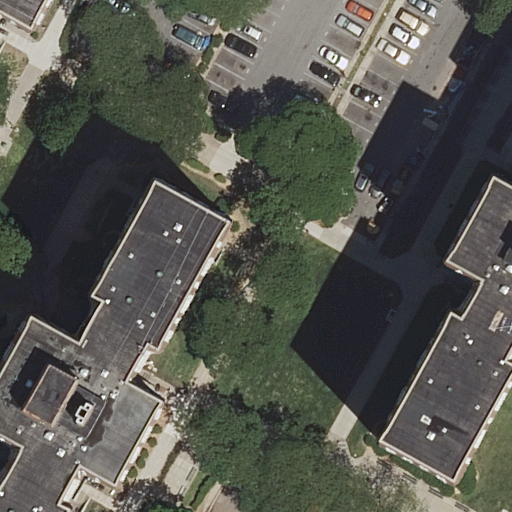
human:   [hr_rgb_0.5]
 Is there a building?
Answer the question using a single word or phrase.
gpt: yes

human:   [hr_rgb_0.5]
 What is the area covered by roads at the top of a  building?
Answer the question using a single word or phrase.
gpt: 0m2

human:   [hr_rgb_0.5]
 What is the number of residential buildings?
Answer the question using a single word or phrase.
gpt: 3

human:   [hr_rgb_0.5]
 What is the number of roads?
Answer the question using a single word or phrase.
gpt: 4

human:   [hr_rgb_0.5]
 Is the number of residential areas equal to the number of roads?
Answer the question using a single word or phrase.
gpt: no

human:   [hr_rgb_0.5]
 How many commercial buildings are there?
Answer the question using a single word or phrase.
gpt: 0

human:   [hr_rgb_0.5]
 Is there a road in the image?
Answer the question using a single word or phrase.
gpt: yes

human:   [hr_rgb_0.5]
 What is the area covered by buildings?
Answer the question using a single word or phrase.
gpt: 1679m2

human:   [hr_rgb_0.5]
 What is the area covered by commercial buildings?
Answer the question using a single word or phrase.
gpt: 0m2

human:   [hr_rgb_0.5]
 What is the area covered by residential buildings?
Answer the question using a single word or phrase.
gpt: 1679m2

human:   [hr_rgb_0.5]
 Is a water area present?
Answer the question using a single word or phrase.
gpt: no

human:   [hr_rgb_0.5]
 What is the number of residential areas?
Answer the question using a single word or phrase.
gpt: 1

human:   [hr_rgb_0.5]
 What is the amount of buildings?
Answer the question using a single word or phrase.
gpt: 3

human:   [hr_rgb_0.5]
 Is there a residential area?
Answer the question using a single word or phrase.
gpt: yes

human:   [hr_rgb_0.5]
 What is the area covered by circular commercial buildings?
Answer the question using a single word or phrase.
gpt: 0m2

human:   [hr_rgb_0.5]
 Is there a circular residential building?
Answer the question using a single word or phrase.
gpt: no

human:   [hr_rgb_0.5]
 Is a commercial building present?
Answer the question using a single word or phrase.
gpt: no

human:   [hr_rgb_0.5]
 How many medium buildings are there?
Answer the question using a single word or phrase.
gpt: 0

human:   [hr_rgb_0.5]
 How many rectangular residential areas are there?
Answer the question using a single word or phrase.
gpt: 1

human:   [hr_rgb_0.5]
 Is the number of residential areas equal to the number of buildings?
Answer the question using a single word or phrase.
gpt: no

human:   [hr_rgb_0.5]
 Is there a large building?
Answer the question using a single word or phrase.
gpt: yes

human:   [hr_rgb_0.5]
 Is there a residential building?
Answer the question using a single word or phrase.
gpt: yes

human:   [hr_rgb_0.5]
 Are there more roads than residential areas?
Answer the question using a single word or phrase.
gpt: yes

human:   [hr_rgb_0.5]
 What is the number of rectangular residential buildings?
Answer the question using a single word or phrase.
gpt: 0

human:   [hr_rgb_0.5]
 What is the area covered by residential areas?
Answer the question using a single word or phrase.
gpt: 3221m2

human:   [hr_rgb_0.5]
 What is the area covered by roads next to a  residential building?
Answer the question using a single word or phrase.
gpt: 0m2

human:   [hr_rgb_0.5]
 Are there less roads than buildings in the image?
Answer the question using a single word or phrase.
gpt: no

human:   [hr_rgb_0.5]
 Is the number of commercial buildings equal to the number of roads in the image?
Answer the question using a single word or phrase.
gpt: no

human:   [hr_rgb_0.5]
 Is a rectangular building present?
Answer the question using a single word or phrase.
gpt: no

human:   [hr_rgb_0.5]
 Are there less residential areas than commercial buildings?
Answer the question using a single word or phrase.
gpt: no

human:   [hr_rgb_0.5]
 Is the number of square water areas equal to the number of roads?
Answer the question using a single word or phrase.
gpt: no

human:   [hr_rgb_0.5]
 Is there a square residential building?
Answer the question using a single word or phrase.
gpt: no

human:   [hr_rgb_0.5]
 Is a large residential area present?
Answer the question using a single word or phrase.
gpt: yes

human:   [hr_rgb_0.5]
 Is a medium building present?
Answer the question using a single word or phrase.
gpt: no

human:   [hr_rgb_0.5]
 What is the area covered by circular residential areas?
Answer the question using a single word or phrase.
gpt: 0m2

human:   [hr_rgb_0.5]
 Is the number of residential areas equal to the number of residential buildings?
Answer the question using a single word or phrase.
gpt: no

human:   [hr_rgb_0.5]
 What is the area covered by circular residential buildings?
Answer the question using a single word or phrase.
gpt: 0m2

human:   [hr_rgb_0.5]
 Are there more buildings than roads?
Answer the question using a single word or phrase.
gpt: no

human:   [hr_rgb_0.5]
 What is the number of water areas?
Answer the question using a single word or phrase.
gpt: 0

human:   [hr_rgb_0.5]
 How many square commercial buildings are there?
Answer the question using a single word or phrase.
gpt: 0

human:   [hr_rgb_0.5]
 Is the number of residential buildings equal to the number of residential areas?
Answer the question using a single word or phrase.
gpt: no

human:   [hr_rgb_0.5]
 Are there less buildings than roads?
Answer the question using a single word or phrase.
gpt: yes

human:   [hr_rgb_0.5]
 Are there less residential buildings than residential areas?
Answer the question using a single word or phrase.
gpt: no

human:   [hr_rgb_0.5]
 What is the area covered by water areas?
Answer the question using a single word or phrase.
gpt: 0m2

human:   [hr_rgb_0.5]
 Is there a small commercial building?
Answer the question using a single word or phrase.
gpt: no

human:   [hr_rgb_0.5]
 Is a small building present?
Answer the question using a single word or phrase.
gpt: yes

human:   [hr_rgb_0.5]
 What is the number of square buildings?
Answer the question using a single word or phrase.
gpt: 0

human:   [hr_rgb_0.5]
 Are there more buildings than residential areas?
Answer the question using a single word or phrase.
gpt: yes

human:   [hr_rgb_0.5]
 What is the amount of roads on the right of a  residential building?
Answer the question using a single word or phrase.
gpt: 4

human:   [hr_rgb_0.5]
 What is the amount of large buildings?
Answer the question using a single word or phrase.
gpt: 2

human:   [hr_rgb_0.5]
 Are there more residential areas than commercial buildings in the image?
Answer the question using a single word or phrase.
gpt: yes

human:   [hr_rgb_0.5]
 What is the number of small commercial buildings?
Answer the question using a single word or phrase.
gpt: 0

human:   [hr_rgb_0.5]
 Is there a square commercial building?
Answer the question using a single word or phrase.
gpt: no

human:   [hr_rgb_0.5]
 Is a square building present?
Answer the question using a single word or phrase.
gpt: no

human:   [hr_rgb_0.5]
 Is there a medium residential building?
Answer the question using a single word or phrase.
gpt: no

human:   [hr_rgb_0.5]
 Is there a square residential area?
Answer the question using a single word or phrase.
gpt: no

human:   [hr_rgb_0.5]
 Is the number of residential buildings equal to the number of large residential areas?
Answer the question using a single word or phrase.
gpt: no

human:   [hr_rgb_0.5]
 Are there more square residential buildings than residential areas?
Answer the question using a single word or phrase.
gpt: no

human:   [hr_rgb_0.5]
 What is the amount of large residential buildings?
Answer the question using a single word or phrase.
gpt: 2

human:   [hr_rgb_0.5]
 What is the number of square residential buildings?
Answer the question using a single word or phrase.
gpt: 0

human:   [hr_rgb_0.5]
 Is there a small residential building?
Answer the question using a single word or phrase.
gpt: yes

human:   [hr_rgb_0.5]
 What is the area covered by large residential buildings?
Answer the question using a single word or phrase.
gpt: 1630m2

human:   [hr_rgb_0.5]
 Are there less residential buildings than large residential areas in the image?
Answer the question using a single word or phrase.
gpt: no

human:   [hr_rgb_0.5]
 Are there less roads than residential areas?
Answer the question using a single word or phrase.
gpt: no